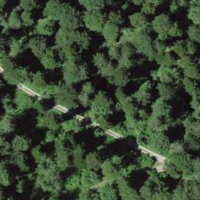
EUNIS habitat code: 44
Species observed at this site:
Caltha palustris
Pulmonaria obscura